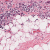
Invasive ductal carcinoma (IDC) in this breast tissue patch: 1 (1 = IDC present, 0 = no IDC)